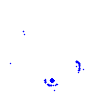
Particle: kaon